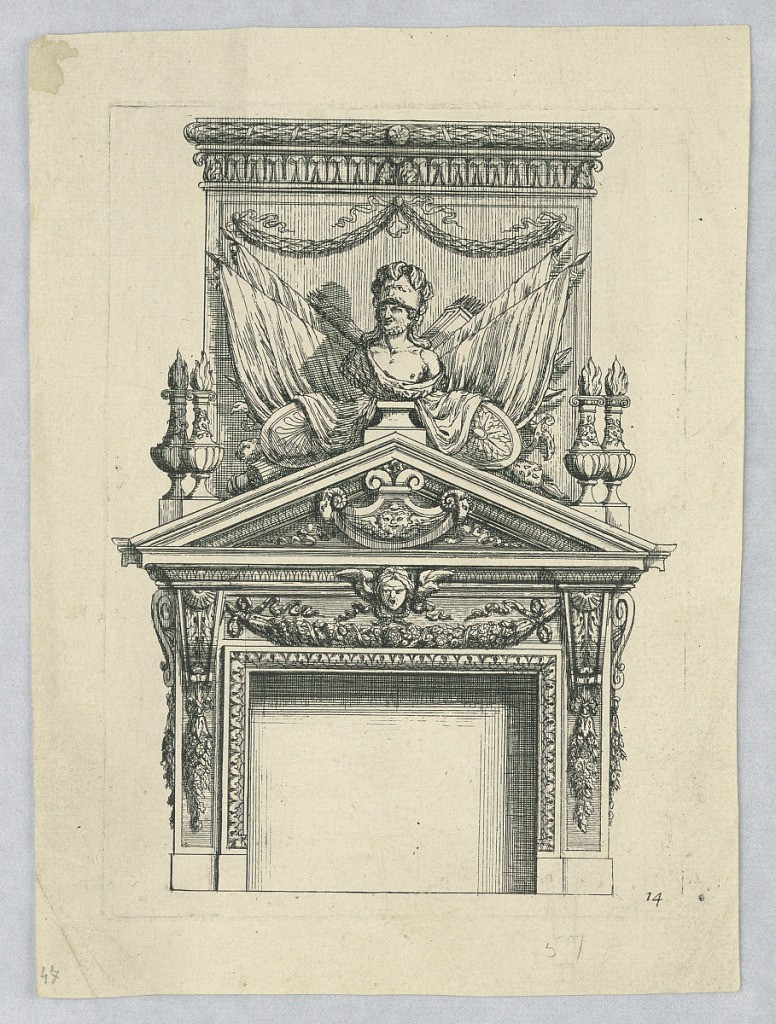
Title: Cheminée, Plate 14 from Set
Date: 1650-1675
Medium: Etching on paper
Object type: Print
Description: Mantelpiece with a gable, decorated with masks and garlands, topped by a bust of a helmeted man surrounded by arms, shields and banners. Two high-necked lamps on either side.